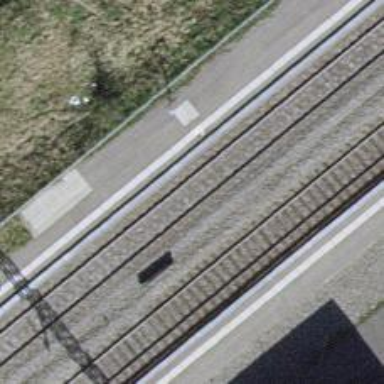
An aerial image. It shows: Stop position for public transport at railway stop.